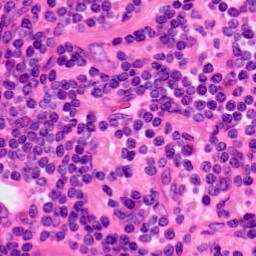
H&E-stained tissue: Lung